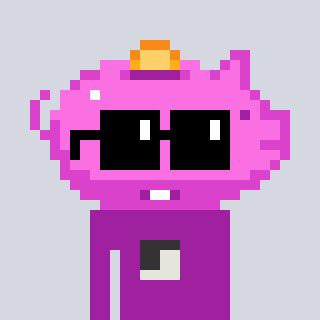
a pixel art character with square black sunglasses, a piggybank-shaped head and a magenta-colored body on a cool background